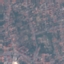
Land use / land cover: Residential